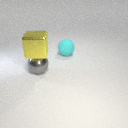
large gray metal sphere in front of large cyan rubber sphere